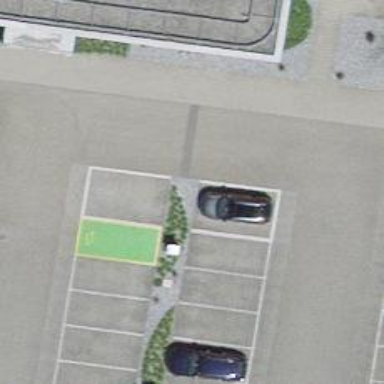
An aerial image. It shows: Charging station.